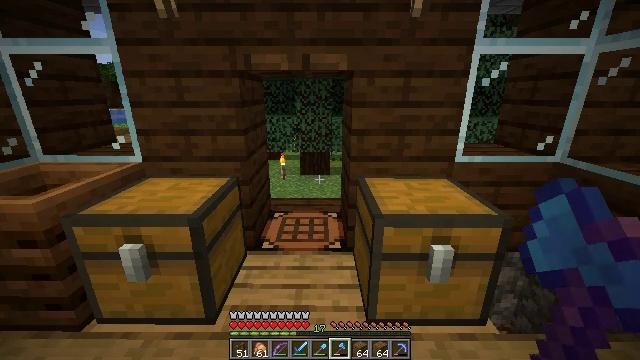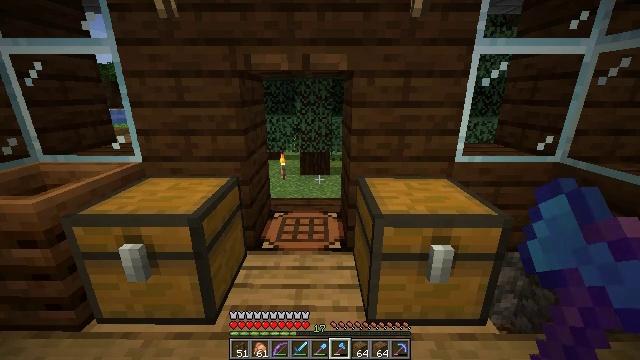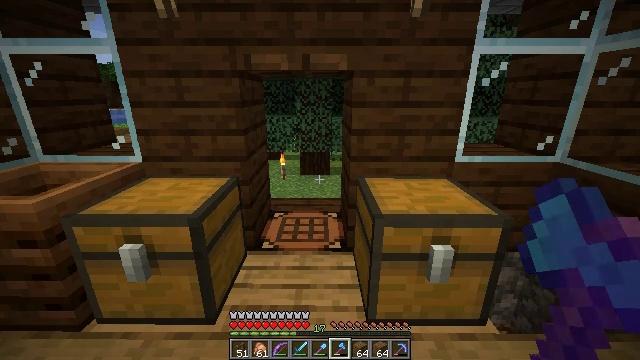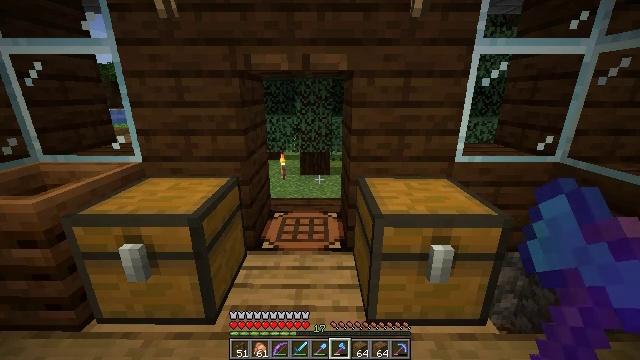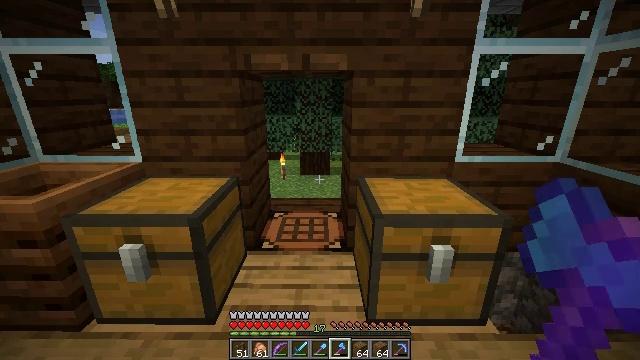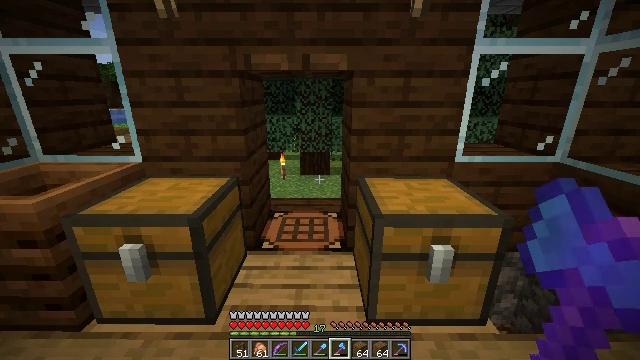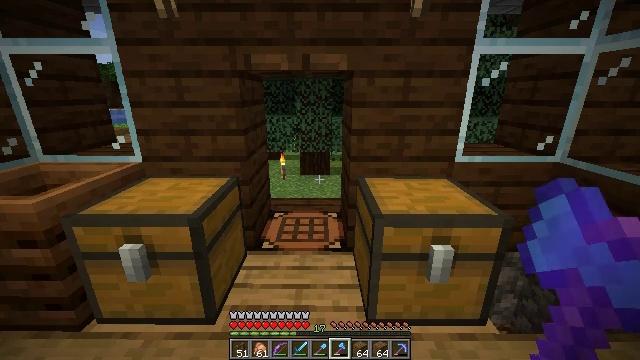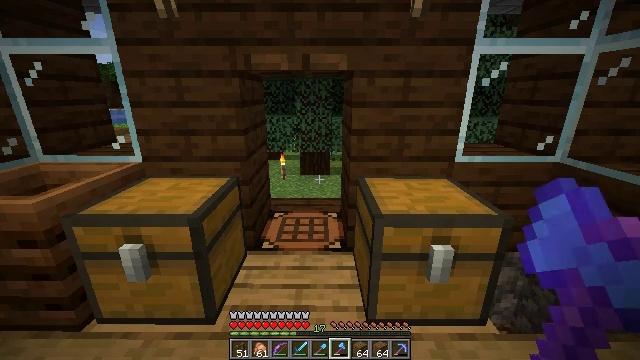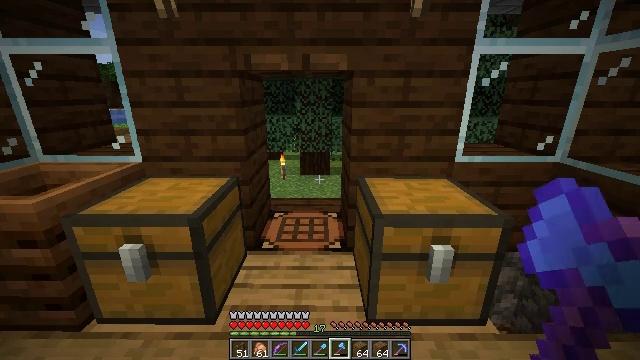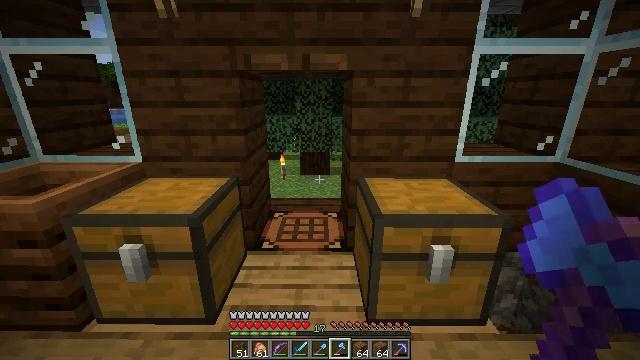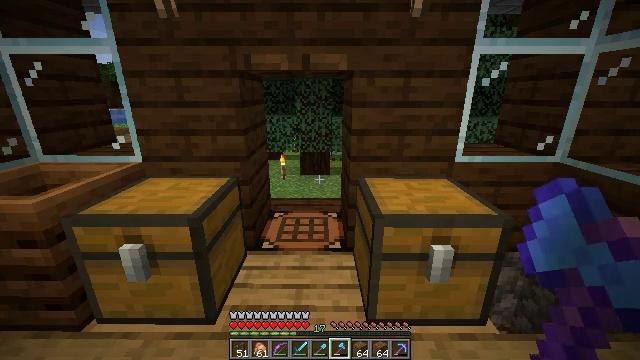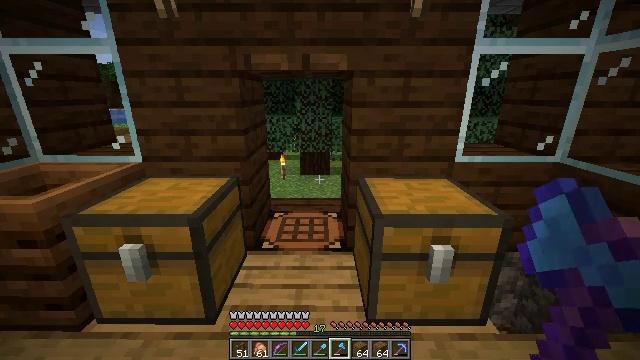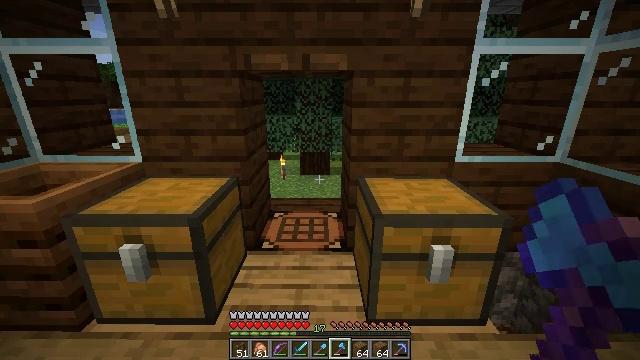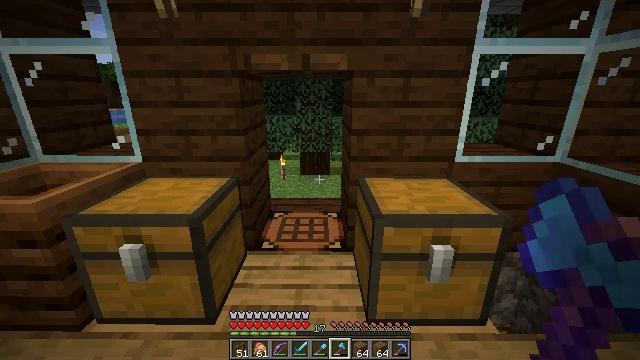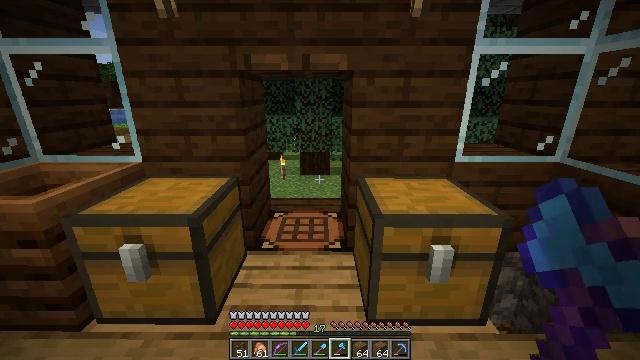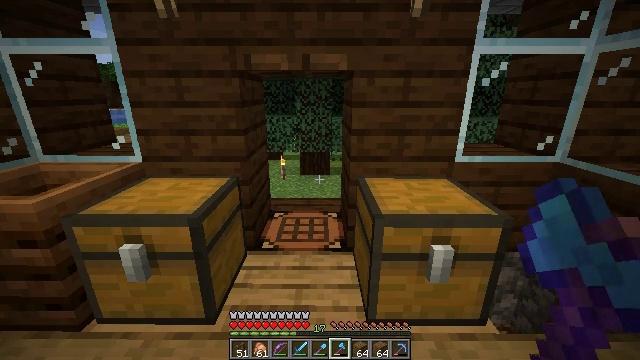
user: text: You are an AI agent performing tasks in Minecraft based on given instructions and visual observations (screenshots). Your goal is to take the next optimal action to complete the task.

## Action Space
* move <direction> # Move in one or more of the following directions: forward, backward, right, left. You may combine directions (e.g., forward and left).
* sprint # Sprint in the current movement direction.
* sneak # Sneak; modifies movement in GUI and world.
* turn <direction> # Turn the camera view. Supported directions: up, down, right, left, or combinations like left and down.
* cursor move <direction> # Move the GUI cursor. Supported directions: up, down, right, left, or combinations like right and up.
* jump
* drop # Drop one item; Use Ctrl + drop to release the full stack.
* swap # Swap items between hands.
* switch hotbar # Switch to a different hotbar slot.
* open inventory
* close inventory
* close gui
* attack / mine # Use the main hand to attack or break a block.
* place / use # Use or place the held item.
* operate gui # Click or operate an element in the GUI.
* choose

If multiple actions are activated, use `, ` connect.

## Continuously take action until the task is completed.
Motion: motion action
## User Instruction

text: Mine the spruce fence.
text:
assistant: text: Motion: no_op
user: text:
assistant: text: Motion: no_op
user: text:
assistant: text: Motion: no_op
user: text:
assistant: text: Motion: no_op
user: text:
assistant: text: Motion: no_op
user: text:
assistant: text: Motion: no_op
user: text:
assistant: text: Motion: no_op
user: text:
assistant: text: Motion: no_op
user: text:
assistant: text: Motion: no_op
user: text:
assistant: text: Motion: no_op
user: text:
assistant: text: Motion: no_op
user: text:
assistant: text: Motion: no_op
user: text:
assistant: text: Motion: no_op
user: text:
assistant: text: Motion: no_op
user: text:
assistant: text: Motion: no_op
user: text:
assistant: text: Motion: no_op
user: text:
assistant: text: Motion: no_op
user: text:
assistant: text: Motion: no_op
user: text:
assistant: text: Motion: no_op
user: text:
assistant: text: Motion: no_op
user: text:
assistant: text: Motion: no_op
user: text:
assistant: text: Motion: no_op
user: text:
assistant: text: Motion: no_op
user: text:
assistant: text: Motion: no_op
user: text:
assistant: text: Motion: no_op
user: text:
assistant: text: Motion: no_op
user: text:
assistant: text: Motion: no_op
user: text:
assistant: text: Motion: no_op
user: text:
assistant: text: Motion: no_op
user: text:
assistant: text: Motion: no_op